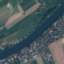
Label: River